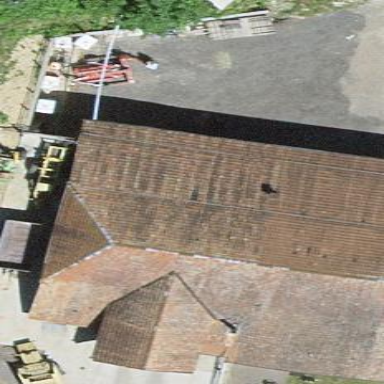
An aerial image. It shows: Farm building.